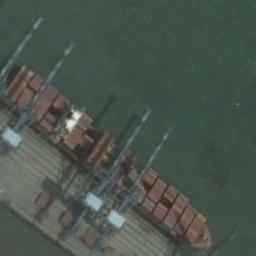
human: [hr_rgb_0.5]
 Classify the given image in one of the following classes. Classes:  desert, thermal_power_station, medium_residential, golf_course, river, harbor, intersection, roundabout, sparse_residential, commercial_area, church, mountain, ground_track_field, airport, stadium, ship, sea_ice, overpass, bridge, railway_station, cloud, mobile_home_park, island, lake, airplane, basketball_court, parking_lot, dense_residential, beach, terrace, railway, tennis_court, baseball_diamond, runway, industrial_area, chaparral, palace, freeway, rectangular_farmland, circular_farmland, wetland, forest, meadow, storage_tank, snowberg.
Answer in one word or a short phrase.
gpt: ship